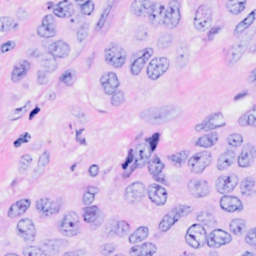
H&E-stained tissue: Breast